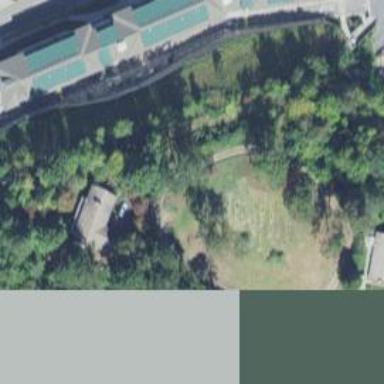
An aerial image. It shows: Cemetery.